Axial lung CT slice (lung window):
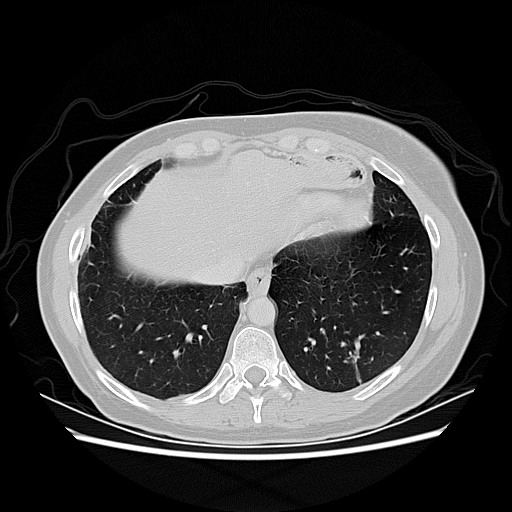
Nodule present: no